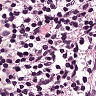
Metastatic tissue present: no